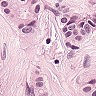
Metastatic tissue present: yes